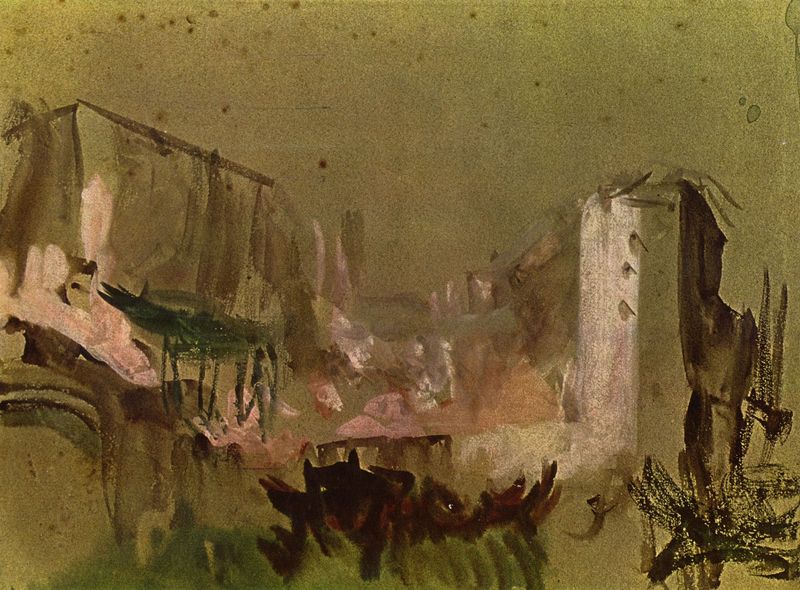
Titel: Venedig, Gebäude
Künstler: William Turner
Standort: London
Institution: British Museum
Schlagwörter: baum, berg, dunkel, felsen, gemälde, wasser, weiß, aquarell, bäume, fluss, grün, kubismus, landschaft, menschen, ocker, stadt, ausschnitt, braun, fenster, hell, kreide, licht, skizze, zeichnung, gebäude, gras, haus, rot, beige, malerei, profile, architektur, mensch, öl, häuser, natur, hütte, blatt, rechts, rosa, boot, pferd, pferde, turm, papier, studie, moderne, abstrakt, berge, modern, mauer, kutsche, sepia, weisshöhung, querformat, trümmer, duktus, detail, palme, striche, ruine, links, erdfarben, koloriert, leinwand, entwurf, pinsel, malduktus, pinselstrich, flecken, pinselstriche, fleckig, grüne, mediterran, unfertig, farbstriche, matsch, vorzeichnung, tuschzeichnung, gouache, aquarelliert, flecke, auqarell, flüchtig, gehöht, höhung, rechte winkel, pappe, papieer, tonpapier